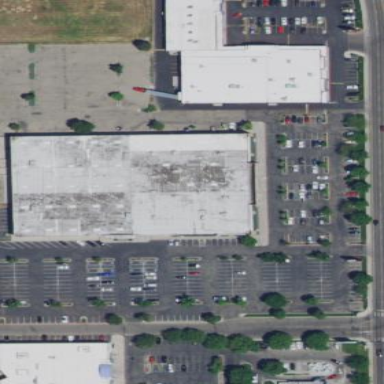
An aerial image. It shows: Building.